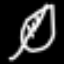
Label: leaf